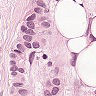
Metastatic tissue present: yes